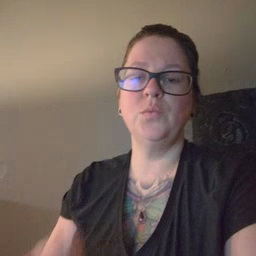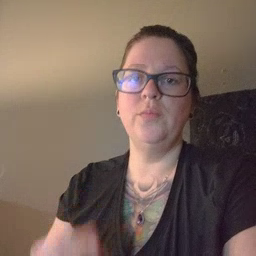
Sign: dog